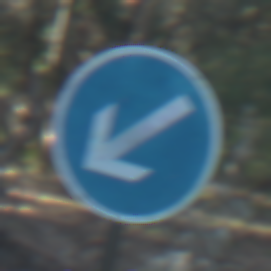
Verkehrszeichen: VorgeschriebeneVorbeifahrtLinks
Umgebung: Outdoor, Nature
Tageszeit: MorningAfternoon
Wetter: Clear
Licht: Natural
Jahreszeit: NotSpecified
Kontrast: LowContrast